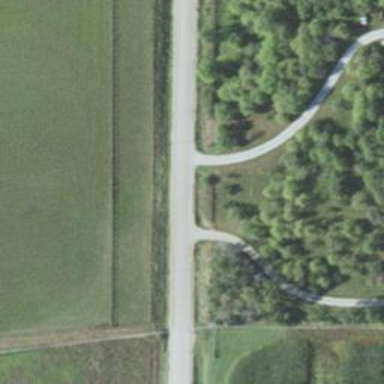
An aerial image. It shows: Tertiary road.